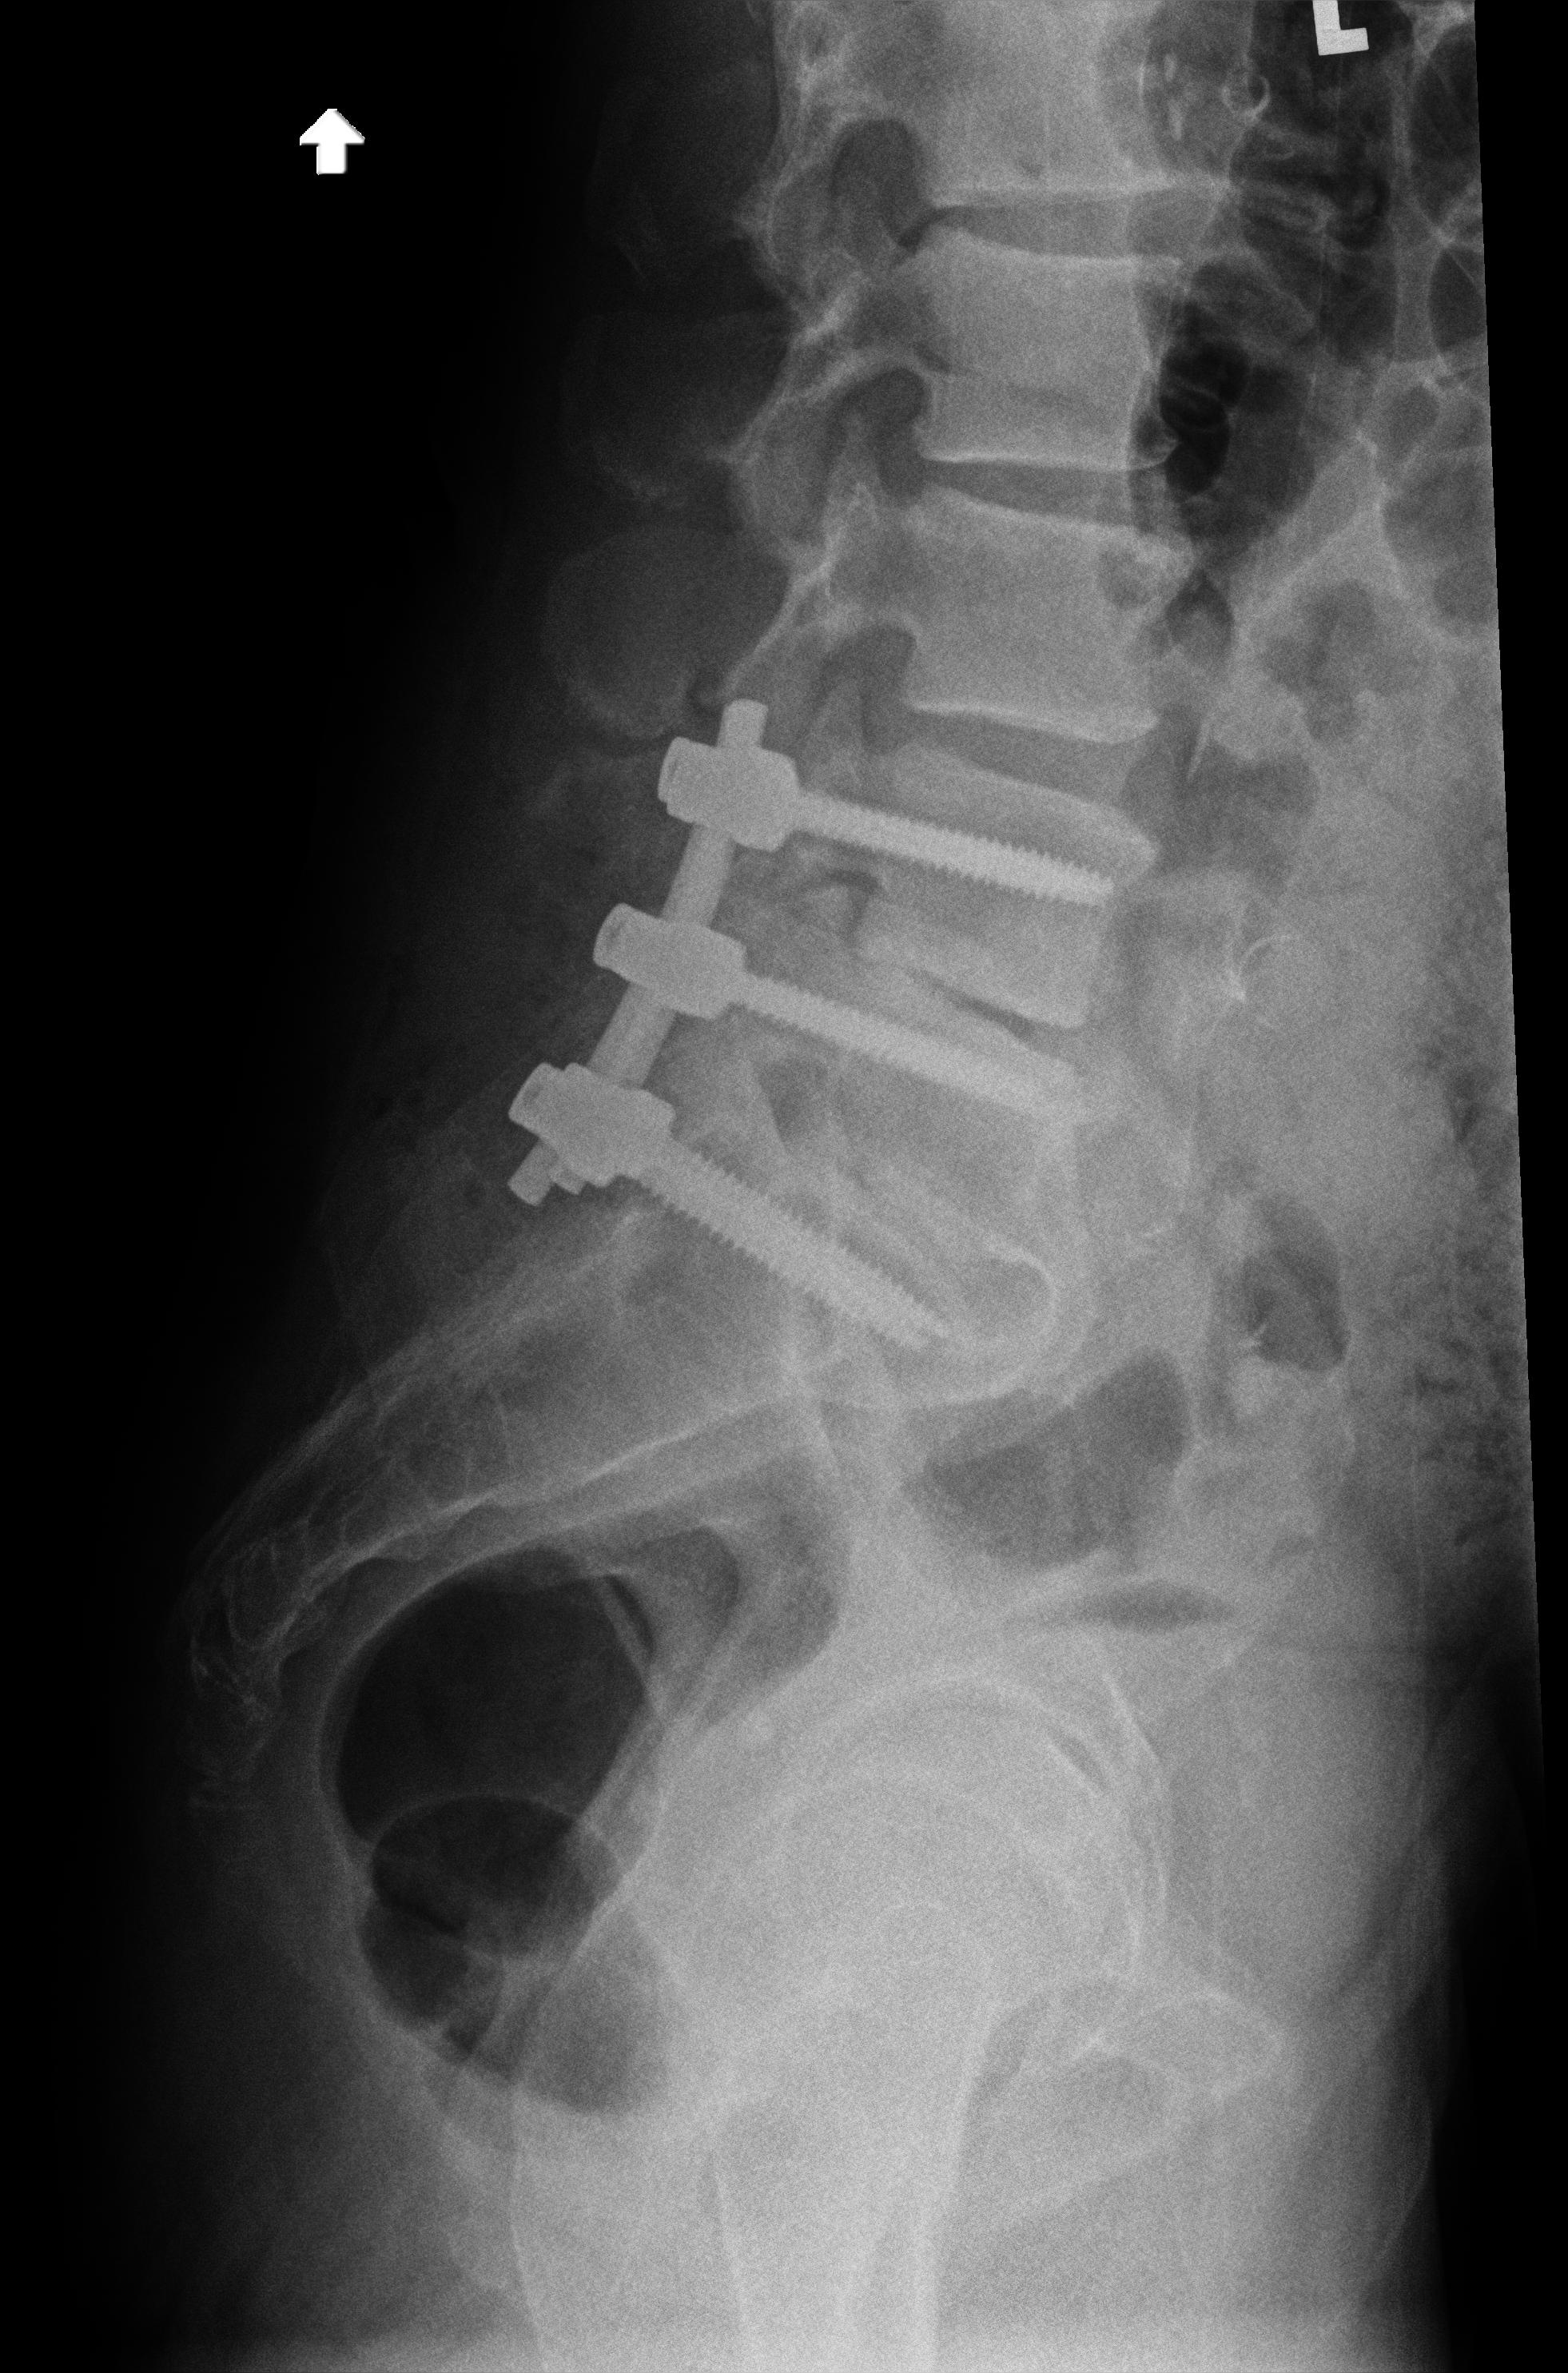
View: LATERAL
Implant manufacturer: Styker everest (K2M)